Field crop: maize
Growth stage: 1
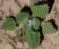
Species: chenopodium